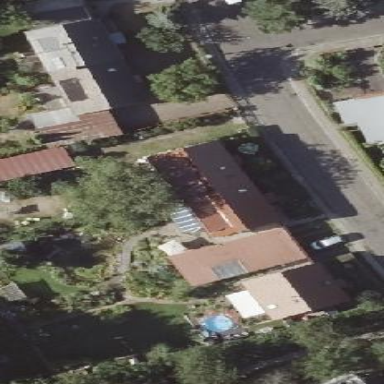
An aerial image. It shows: Residential house.